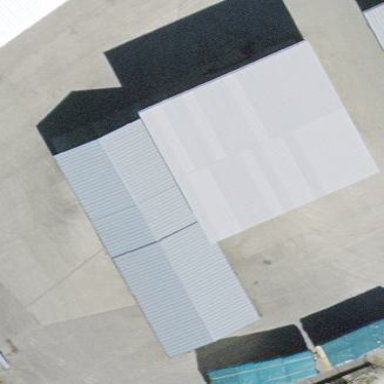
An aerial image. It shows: Industrial building.